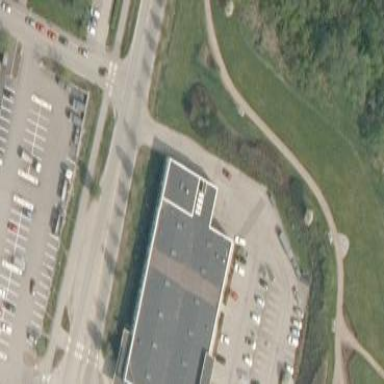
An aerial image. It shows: View of supermarket building.